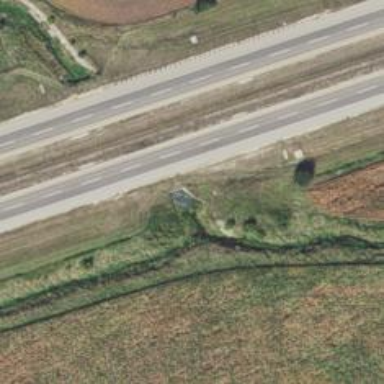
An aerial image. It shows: Culvert tunnel.